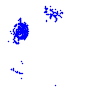
Particle: pion